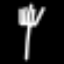
Label: fork